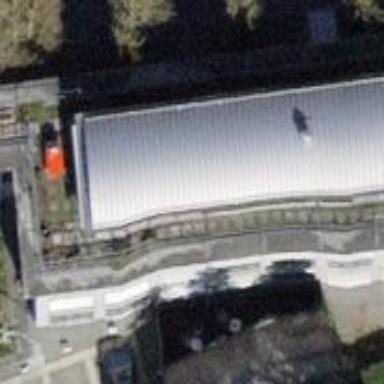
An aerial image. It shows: Building with flat roof.